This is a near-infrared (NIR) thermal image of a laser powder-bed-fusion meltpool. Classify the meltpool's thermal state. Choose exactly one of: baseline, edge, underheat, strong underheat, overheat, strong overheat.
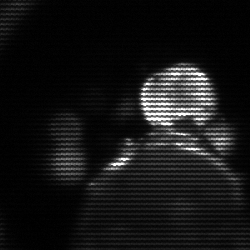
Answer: edge